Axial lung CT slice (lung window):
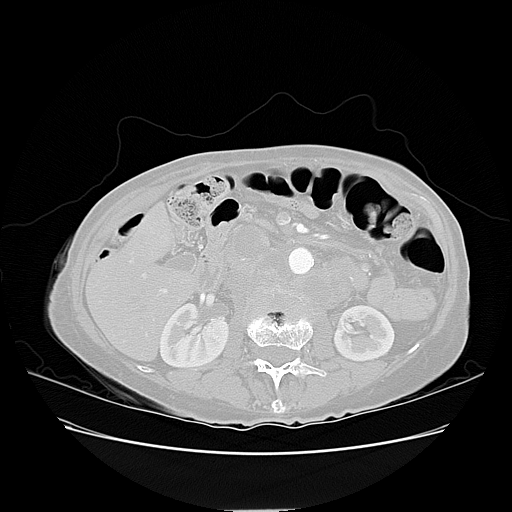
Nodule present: no